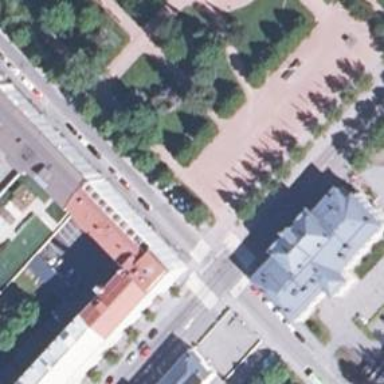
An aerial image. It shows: Parking lane area.